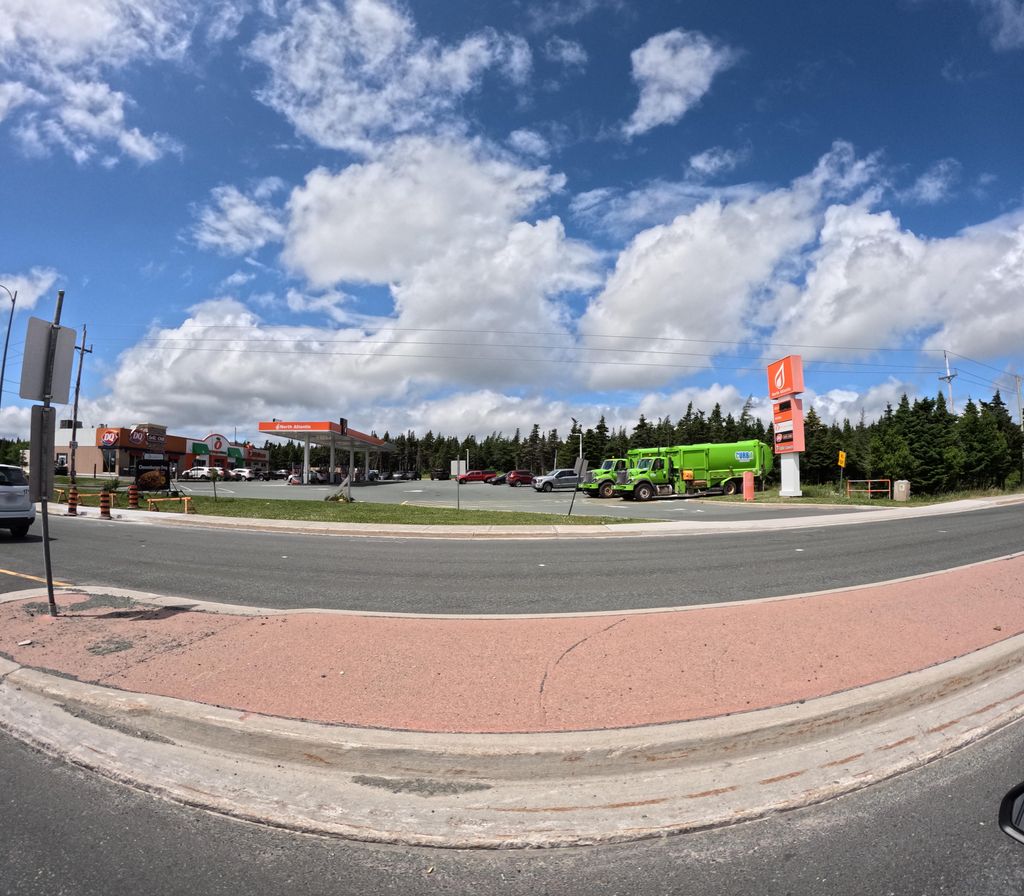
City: st_johns